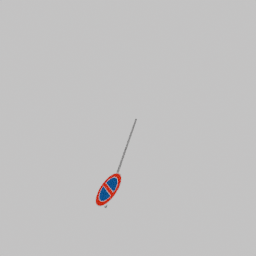
Label: architecture